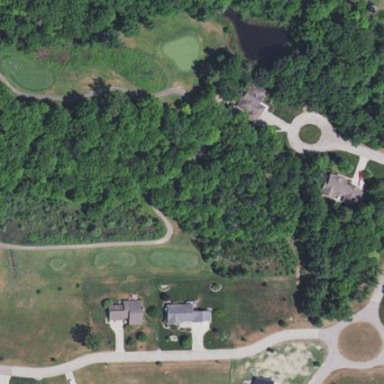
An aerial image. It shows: Rough grassy area used for golf.